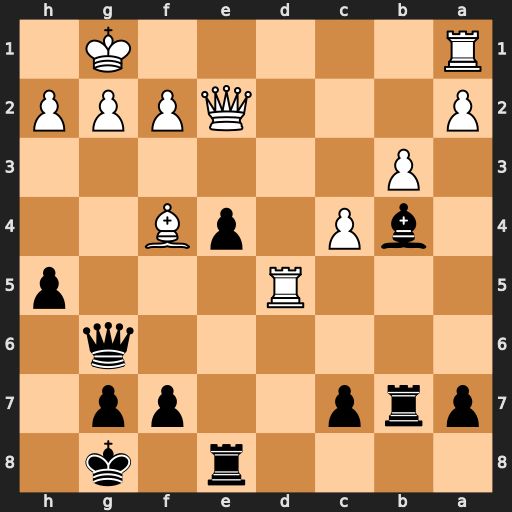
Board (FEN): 4r1k1/prp2pp1/6q1/3R3p/1bP1pB2/1P6/P3QPPP/R5K1
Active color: b
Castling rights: -
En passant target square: -
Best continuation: Qf6 Rad1 Qxf4